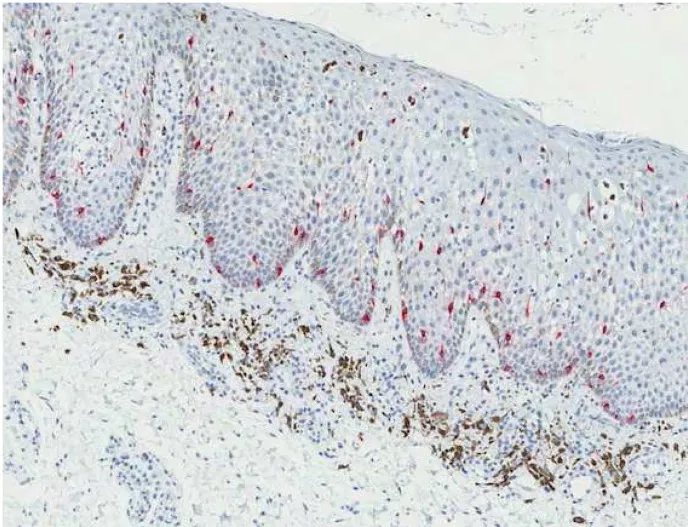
Microphotograph of Melan-A stained biopsy tissue. . Microphotograph of Melan-A stained biopsy tissue shows melanotic hyperplasia in the epithelium.
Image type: pathology (immunostaining)